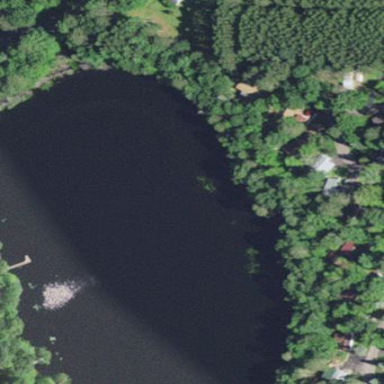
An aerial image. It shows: Serene lake surrounded by nature.